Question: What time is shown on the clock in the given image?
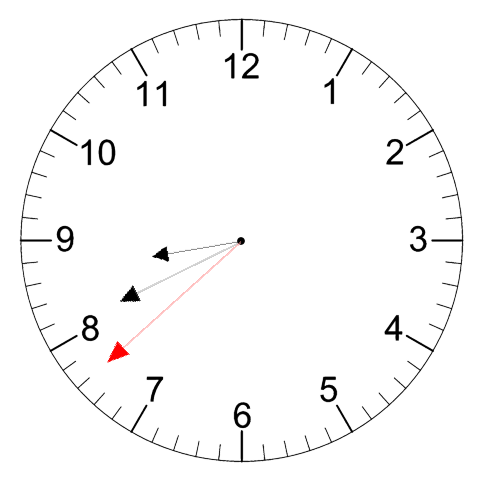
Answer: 08:40:38